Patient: sex M, age 61
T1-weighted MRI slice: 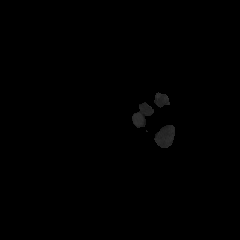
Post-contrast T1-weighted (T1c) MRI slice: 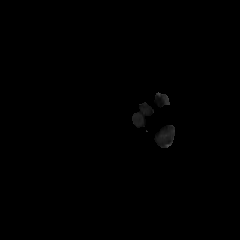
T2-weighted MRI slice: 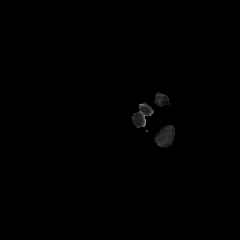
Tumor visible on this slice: no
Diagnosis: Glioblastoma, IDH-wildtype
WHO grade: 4